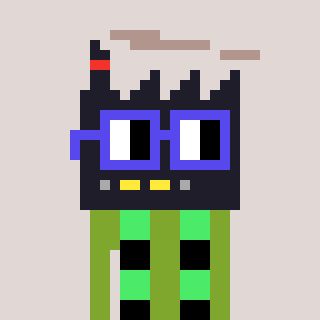
a pixel art character with square blue glasses, a factory-shaped head and a slimegreen-colored body on a warm background